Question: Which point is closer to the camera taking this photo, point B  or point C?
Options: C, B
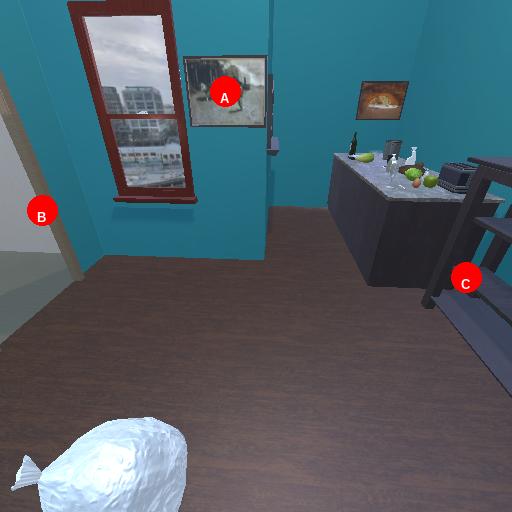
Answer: C